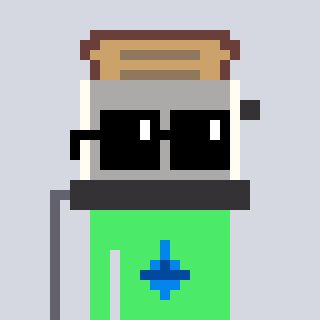
a pixel art character with square black sunglasses, a toaster-shaped head and a teal-colored body on a cool background